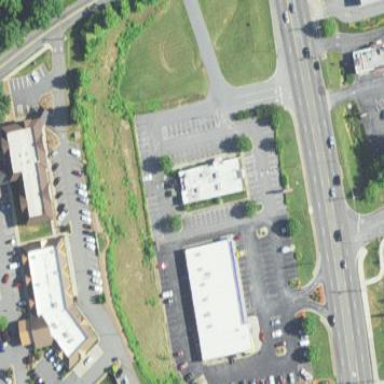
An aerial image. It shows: Retail area.